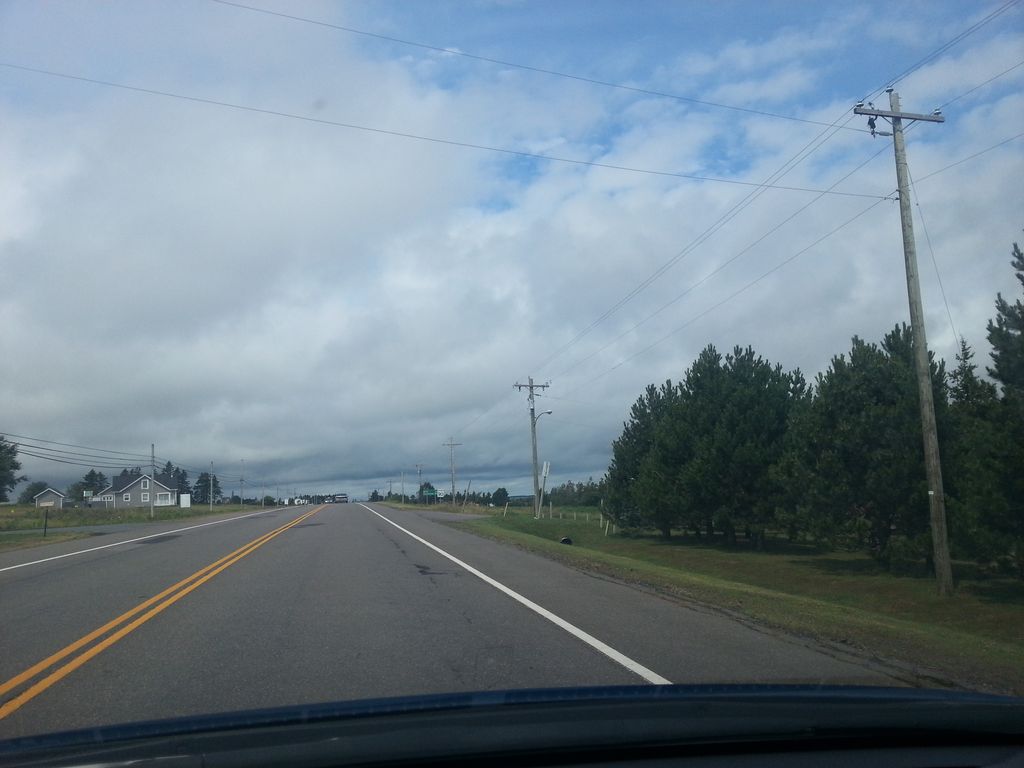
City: charlottetown